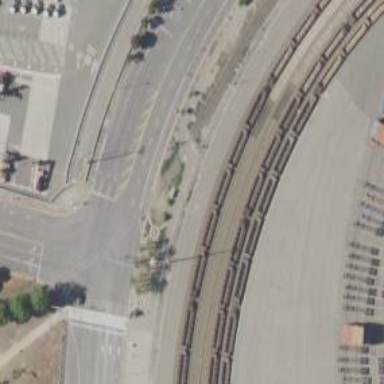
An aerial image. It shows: Railway crossing.